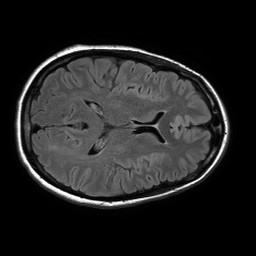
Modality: FLAIR
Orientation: axial
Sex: female
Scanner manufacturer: philips
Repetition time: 11 s
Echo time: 0.125 s